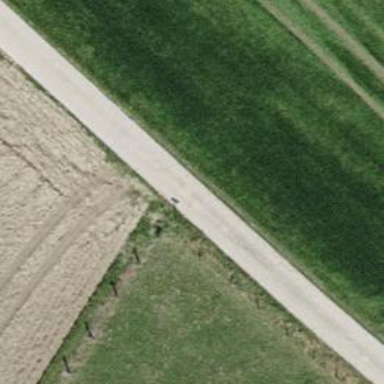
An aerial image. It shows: Service road with high-quality grade 1 track surface.